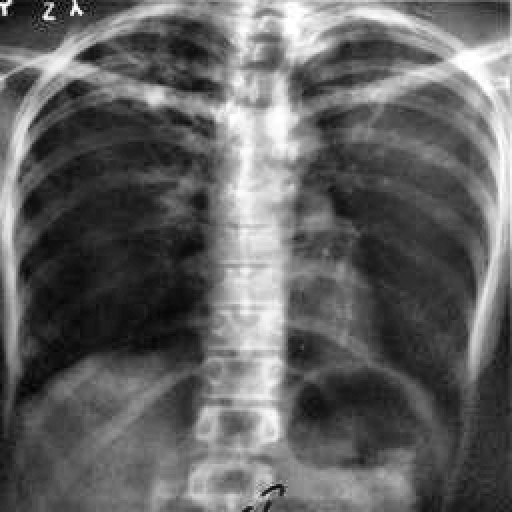
Finding: TUBERCULOSIS